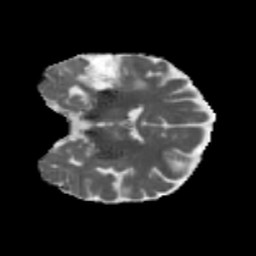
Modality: MD
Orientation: coronal
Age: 59
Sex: female
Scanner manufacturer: siemens
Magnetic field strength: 3 T
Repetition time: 5.47 s
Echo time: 0.0854 s